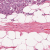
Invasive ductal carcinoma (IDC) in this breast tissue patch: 1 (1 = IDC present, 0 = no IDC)